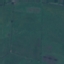
Land use / land cover: Pasture